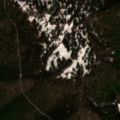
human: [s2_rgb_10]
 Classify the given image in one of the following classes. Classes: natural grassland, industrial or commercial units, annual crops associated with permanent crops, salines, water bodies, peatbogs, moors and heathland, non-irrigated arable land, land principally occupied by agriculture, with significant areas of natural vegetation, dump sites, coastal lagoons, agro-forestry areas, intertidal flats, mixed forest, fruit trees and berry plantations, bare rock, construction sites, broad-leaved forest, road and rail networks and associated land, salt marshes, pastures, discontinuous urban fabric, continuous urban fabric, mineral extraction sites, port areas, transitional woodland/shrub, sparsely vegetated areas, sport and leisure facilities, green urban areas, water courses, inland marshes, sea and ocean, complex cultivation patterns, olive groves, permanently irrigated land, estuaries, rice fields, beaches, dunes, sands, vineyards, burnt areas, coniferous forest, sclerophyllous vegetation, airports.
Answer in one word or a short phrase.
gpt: broad-leaved forest, coniferous forest, mixed forest, natural grassland